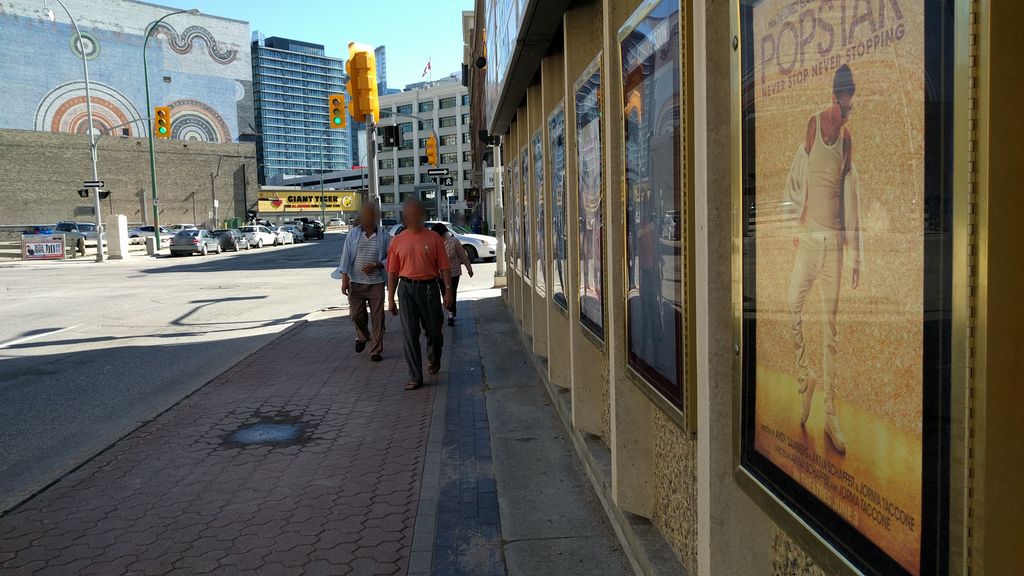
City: winnipeg